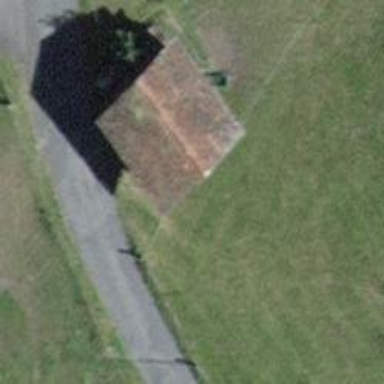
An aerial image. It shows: Barn.